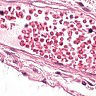
Metastatic tissue present: no